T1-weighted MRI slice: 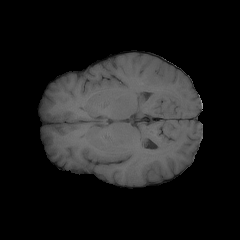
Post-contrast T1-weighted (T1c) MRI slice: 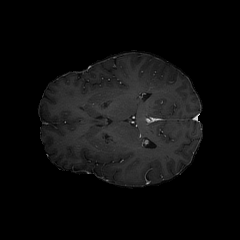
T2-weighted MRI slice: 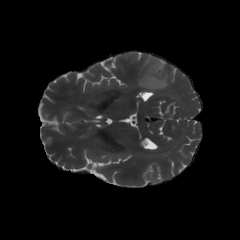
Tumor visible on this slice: yes